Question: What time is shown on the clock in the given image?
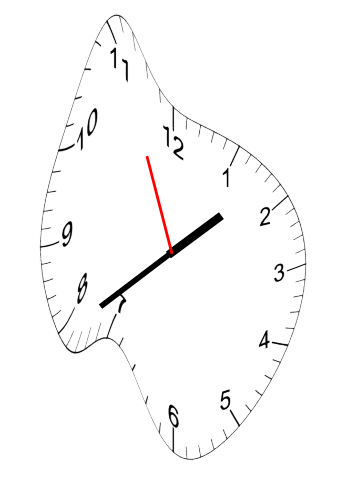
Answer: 01:38:56